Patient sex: M
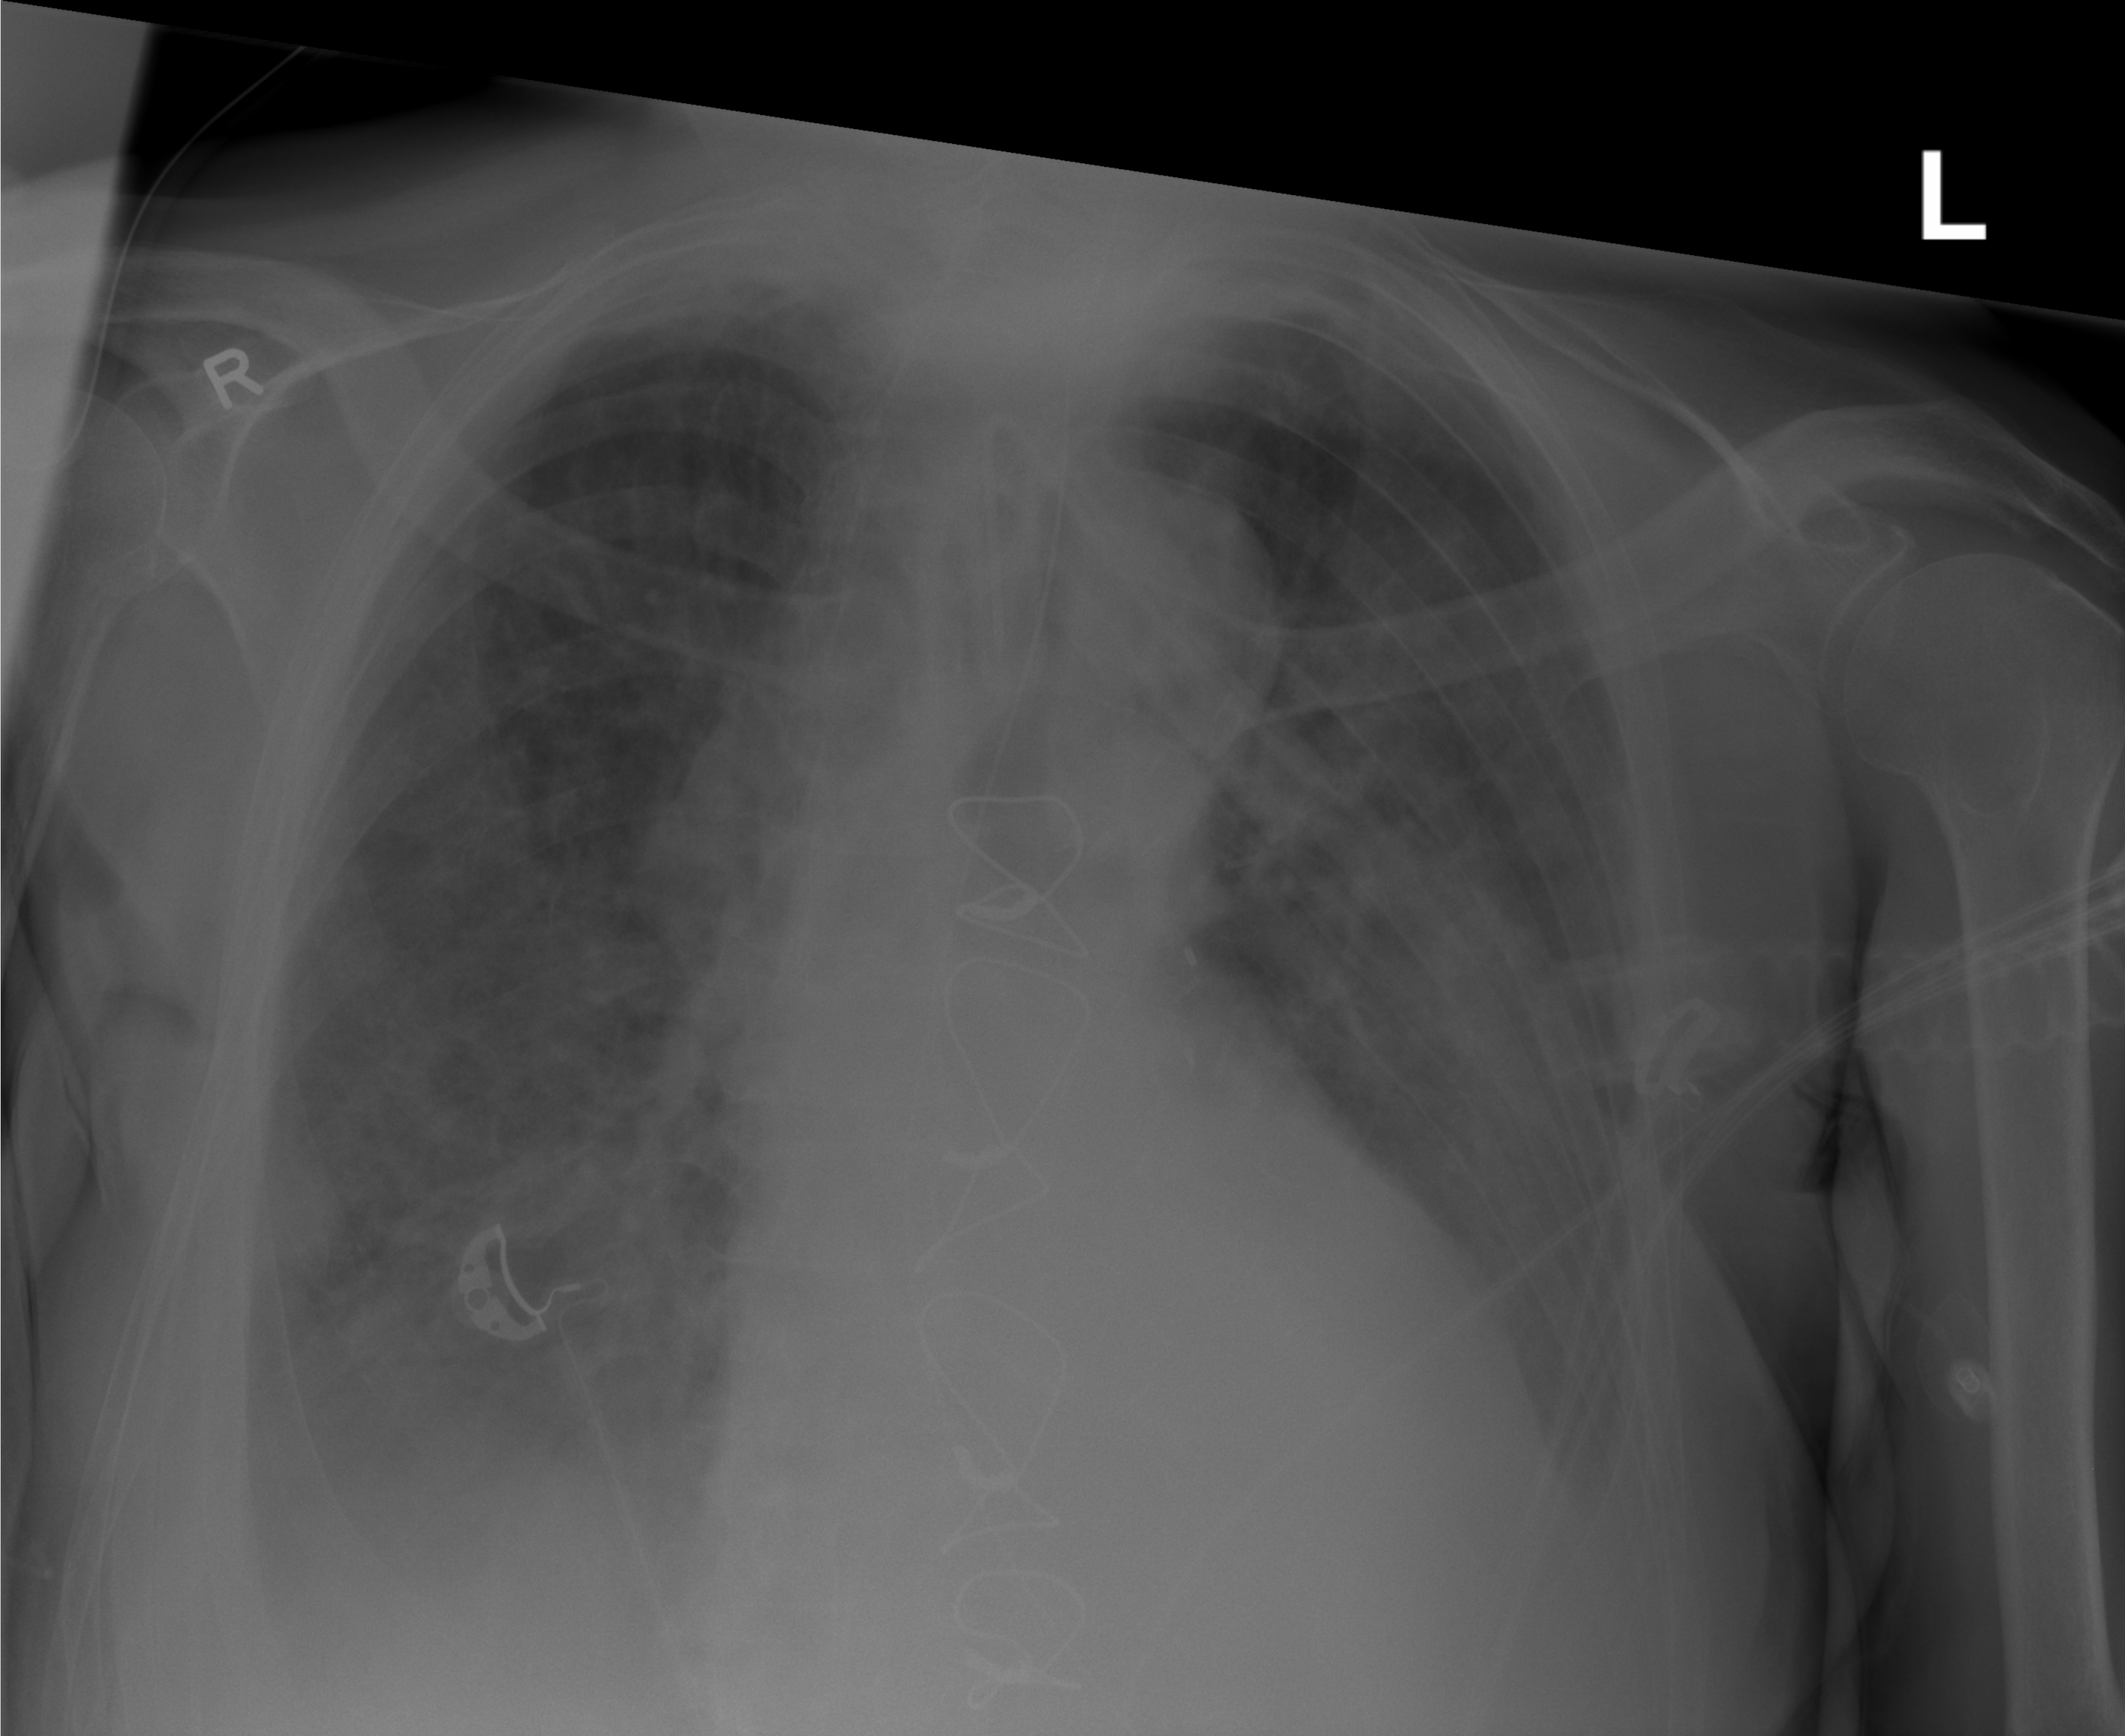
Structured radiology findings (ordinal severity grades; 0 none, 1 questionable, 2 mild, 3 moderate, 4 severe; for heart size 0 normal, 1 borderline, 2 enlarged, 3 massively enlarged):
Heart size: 0
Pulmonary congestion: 2
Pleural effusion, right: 2
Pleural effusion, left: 2
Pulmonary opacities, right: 2
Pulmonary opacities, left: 2
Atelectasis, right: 2
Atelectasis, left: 3